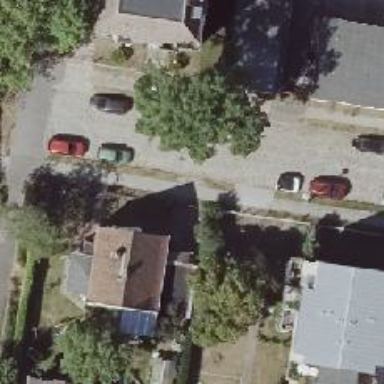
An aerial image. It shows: Driveway.